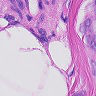
Metastatic tissue present: yes